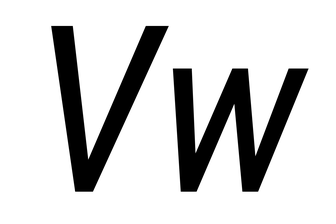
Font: Roboto-Italic_Condensed_Italic